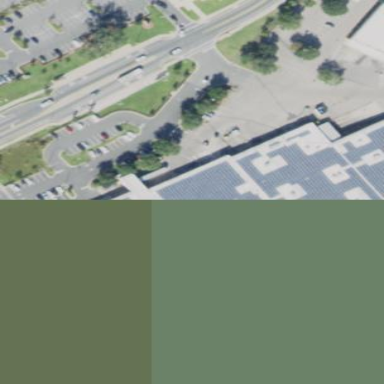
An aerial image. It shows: Solar power generator utilizing photovoltaic technology with solar photovoltaic panels.